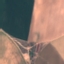
Label: AnnualCrop